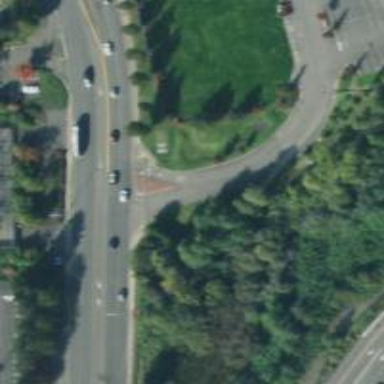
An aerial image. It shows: Footway on traffic island with asphalt surface.